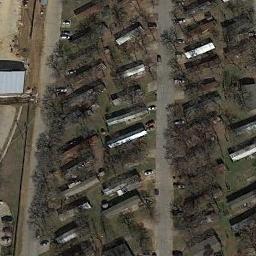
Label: mobile_home_park